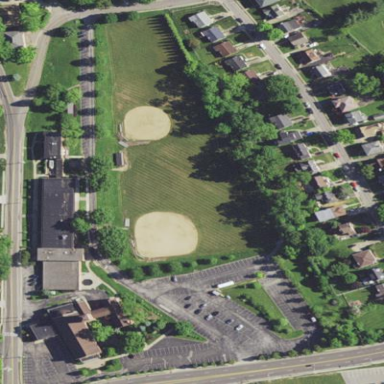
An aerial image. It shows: School.